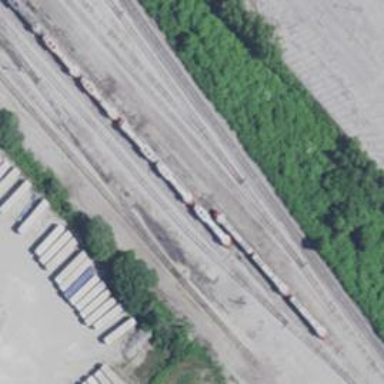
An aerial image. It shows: Railway yard used for servicing trains.